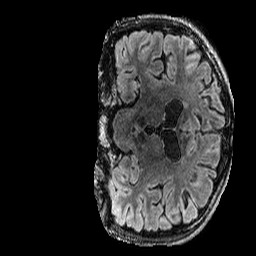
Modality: FLAIR
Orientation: coronal
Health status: ill
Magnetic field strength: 3 T